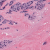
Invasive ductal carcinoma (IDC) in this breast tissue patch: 1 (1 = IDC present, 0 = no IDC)